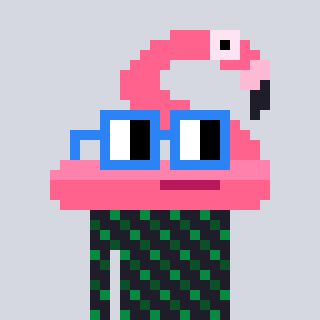
a pixel art character with square blue glasses, a flamingo-shaped head and a grayscale-colored body on a cool background